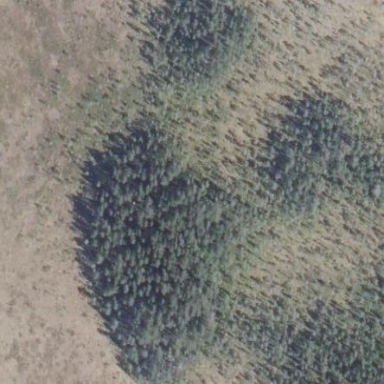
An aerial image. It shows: Woodland with needle-leaved trees.